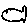
Label: fish